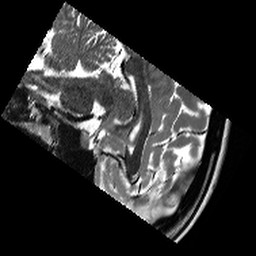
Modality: T2w
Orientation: sagittal
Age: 24
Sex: female
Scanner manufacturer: siemens
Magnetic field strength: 3 T
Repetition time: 13.15 s
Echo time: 0.082 s